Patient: sex M, age 46
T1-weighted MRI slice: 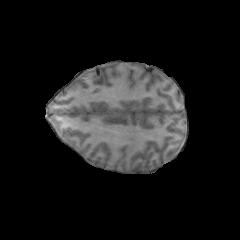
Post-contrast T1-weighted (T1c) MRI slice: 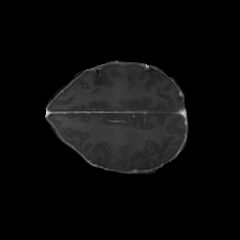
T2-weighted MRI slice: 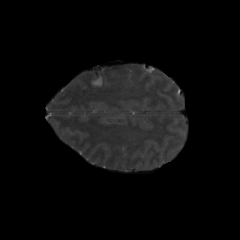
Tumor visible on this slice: no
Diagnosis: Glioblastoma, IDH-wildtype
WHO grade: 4